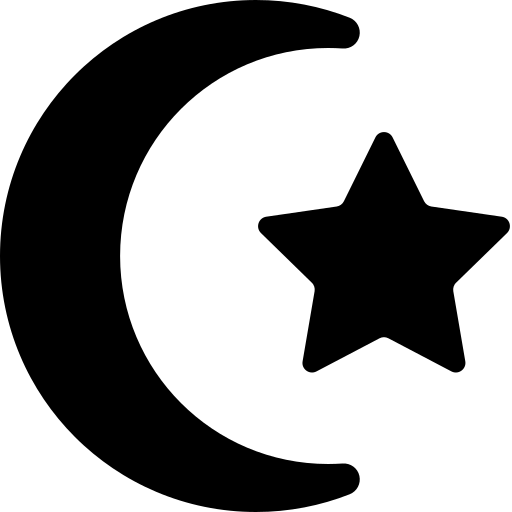
Tags: icon, FontAwesome, fa-icon, solid, star, and, crescent